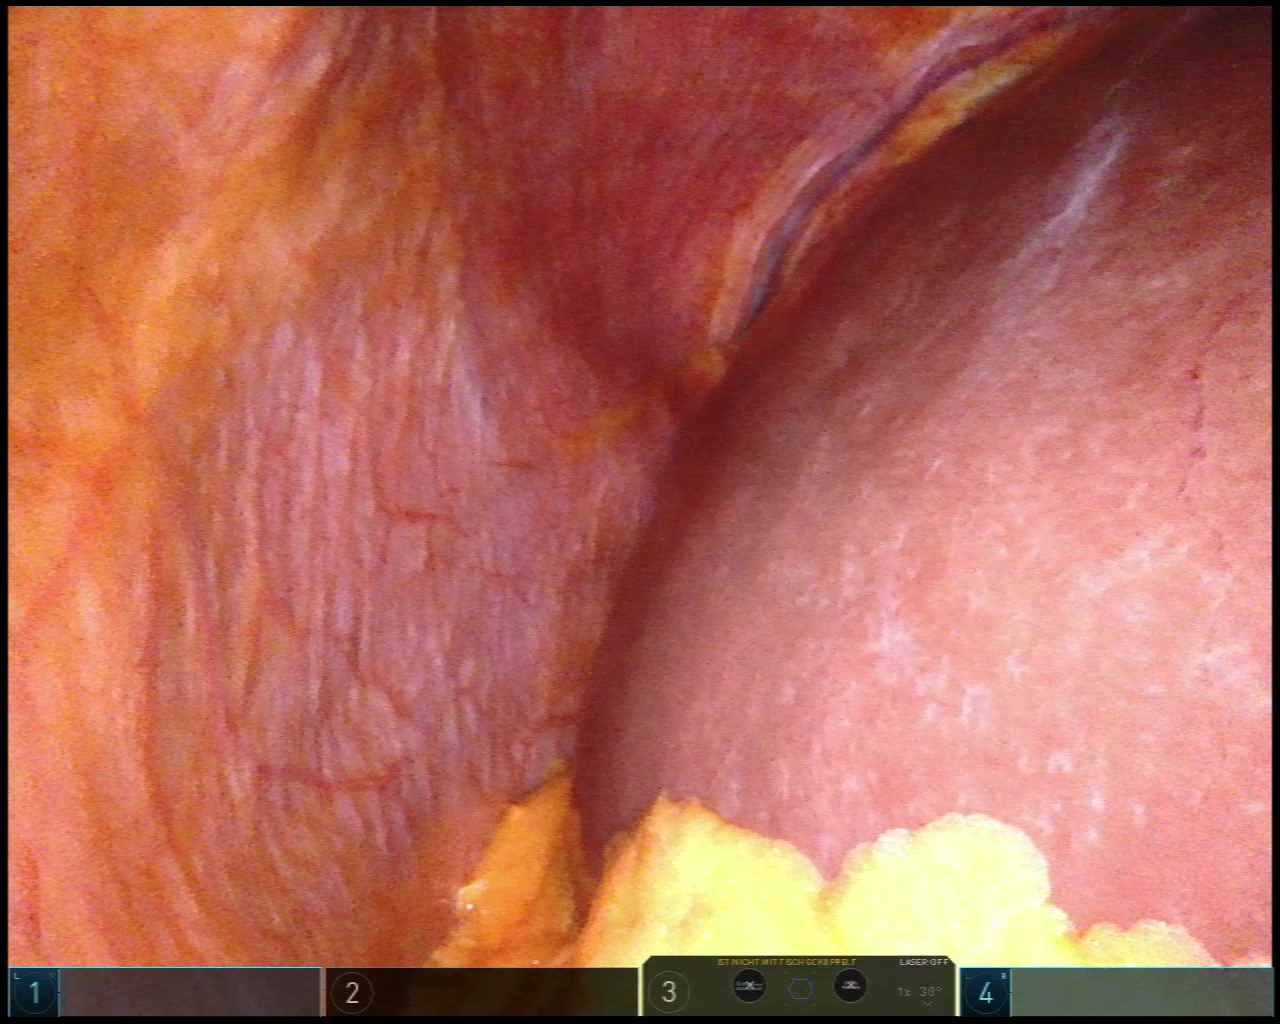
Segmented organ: liver
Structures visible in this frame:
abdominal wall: yes
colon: no
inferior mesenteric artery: no
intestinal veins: no
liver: yes
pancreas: no
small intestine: no
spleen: no
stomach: no
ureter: no
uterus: no
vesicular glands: no